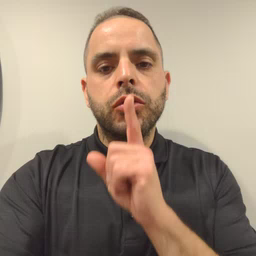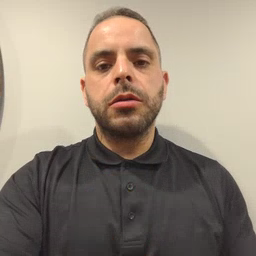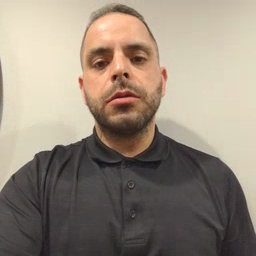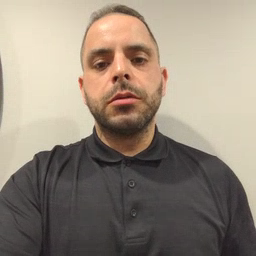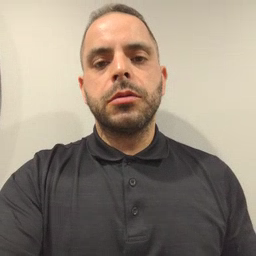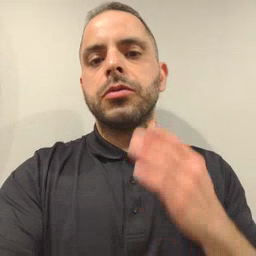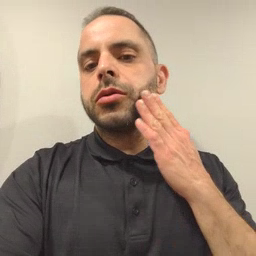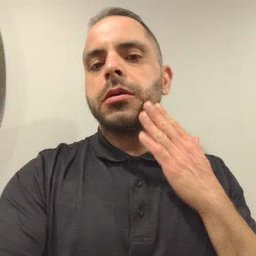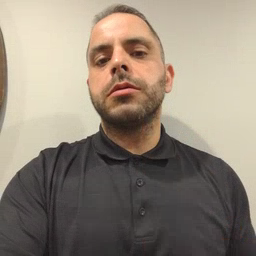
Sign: cheek